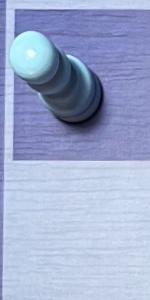
Label: Empty